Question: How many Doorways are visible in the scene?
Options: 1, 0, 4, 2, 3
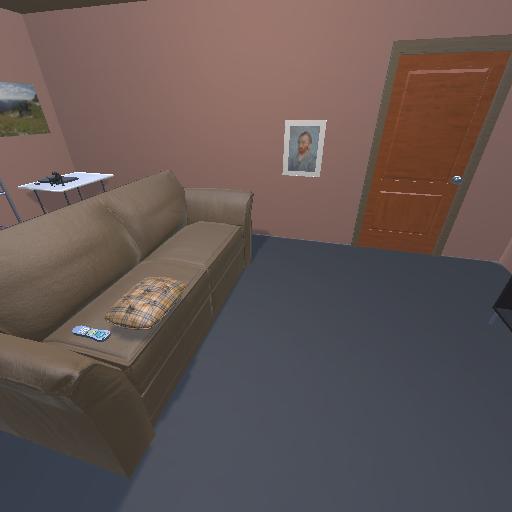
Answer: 1